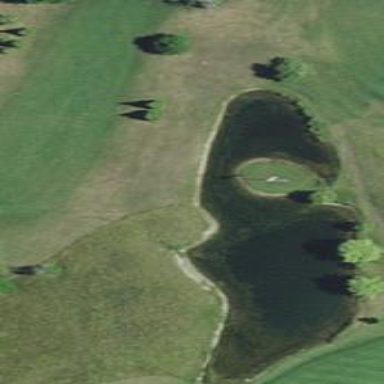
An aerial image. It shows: Rough golf area surrounded by grassland.